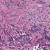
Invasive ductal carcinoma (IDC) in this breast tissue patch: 1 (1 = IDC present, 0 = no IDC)